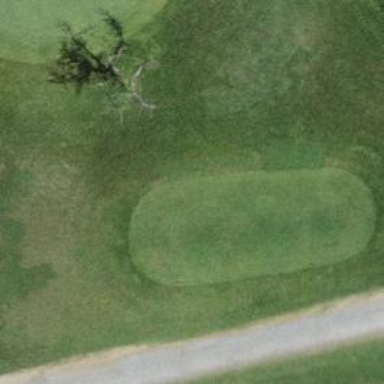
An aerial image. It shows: Grassy area designated as golf tee.